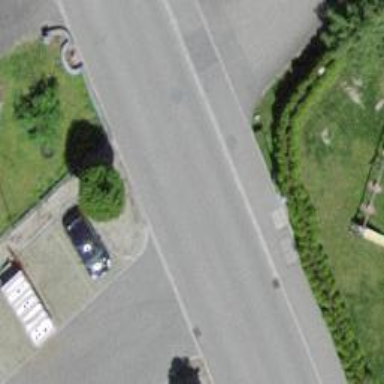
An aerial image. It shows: Residential road.